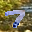
Label: 7